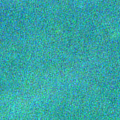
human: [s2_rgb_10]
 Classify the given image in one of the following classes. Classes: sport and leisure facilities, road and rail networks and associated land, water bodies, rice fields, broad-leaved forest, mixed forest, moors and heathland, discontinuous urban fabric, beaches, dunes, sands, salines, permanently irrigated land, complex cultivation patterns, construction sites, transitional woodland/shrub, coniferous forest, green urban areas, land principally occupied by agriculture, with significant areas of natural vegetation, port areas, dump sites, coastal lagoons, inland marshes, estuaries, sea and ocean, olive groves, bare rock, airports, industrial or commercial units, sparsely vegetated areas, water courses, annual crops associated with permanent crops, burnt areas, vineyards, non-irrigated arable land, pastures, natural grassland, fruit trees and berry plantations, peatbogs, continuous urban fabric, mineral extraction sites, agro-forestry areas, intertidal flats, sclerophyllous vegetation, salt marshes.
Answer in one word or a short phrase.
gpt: sea and ocean